Interaction volume radius: 5 \u00c5
Interaction volume height: 10 \u00c5
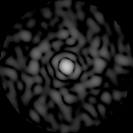
Disorder parameter: 0.8798